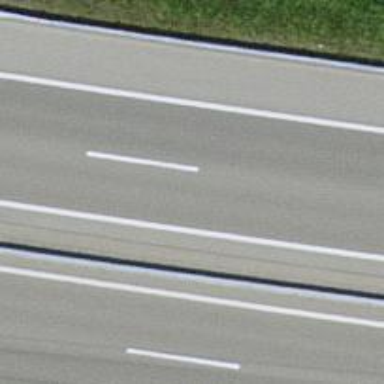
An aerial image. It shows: Asphalt motorway.